Aerial crown-view tile of a tropical tree (Barro Colorado Island, Panama), acquired 20240918:
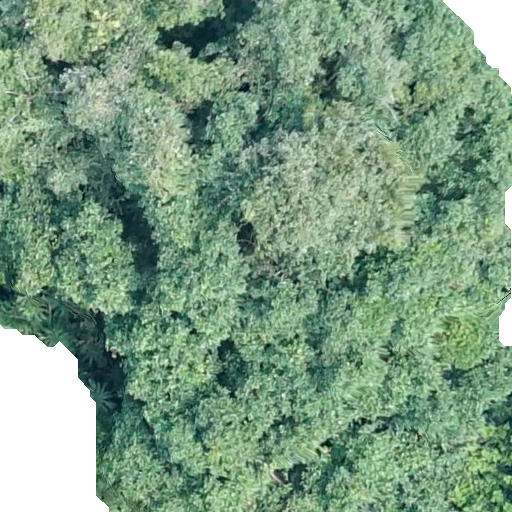
Species: Hieronyma alchorneoides
GBIF accepted scientific name: Hieronyma alchorneoides
Crown area: 488.898 m²